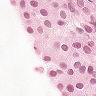
Metastatic tissue present: yes